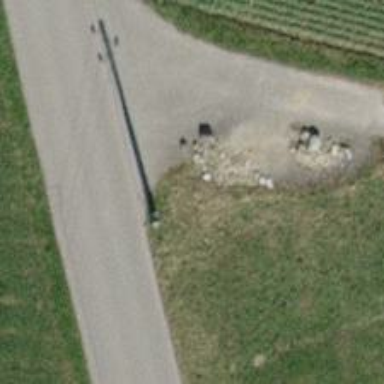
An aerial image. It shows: Power pole.